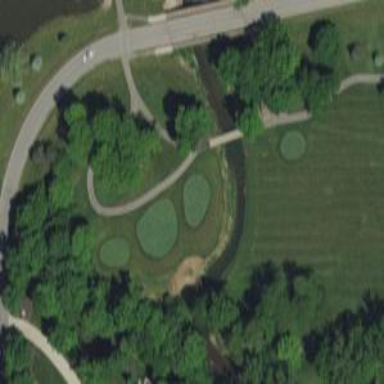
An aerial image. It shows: Pathway for golfing.